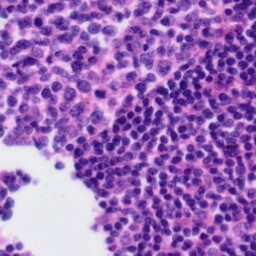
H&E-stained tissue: Tonsil